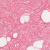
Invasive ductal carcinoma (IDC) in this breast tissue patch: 0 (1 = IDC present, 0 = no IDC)